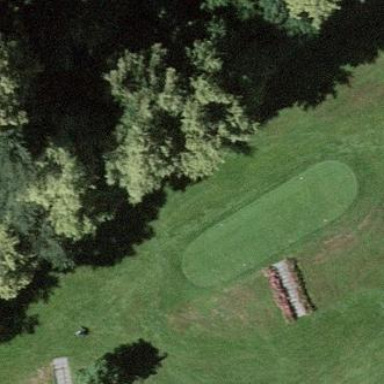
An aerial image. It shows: Grass area designated as golf tee.